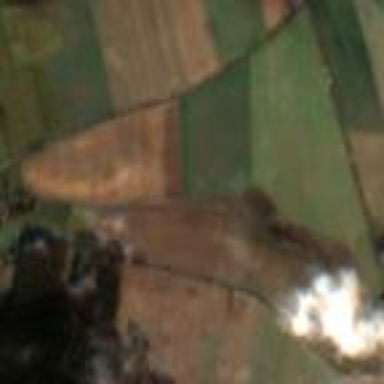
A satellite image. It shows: Picturesque farmland scene.